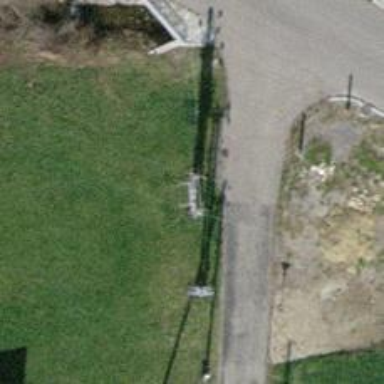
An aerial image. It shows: Distribution transformer attached to power pole.